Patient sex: M
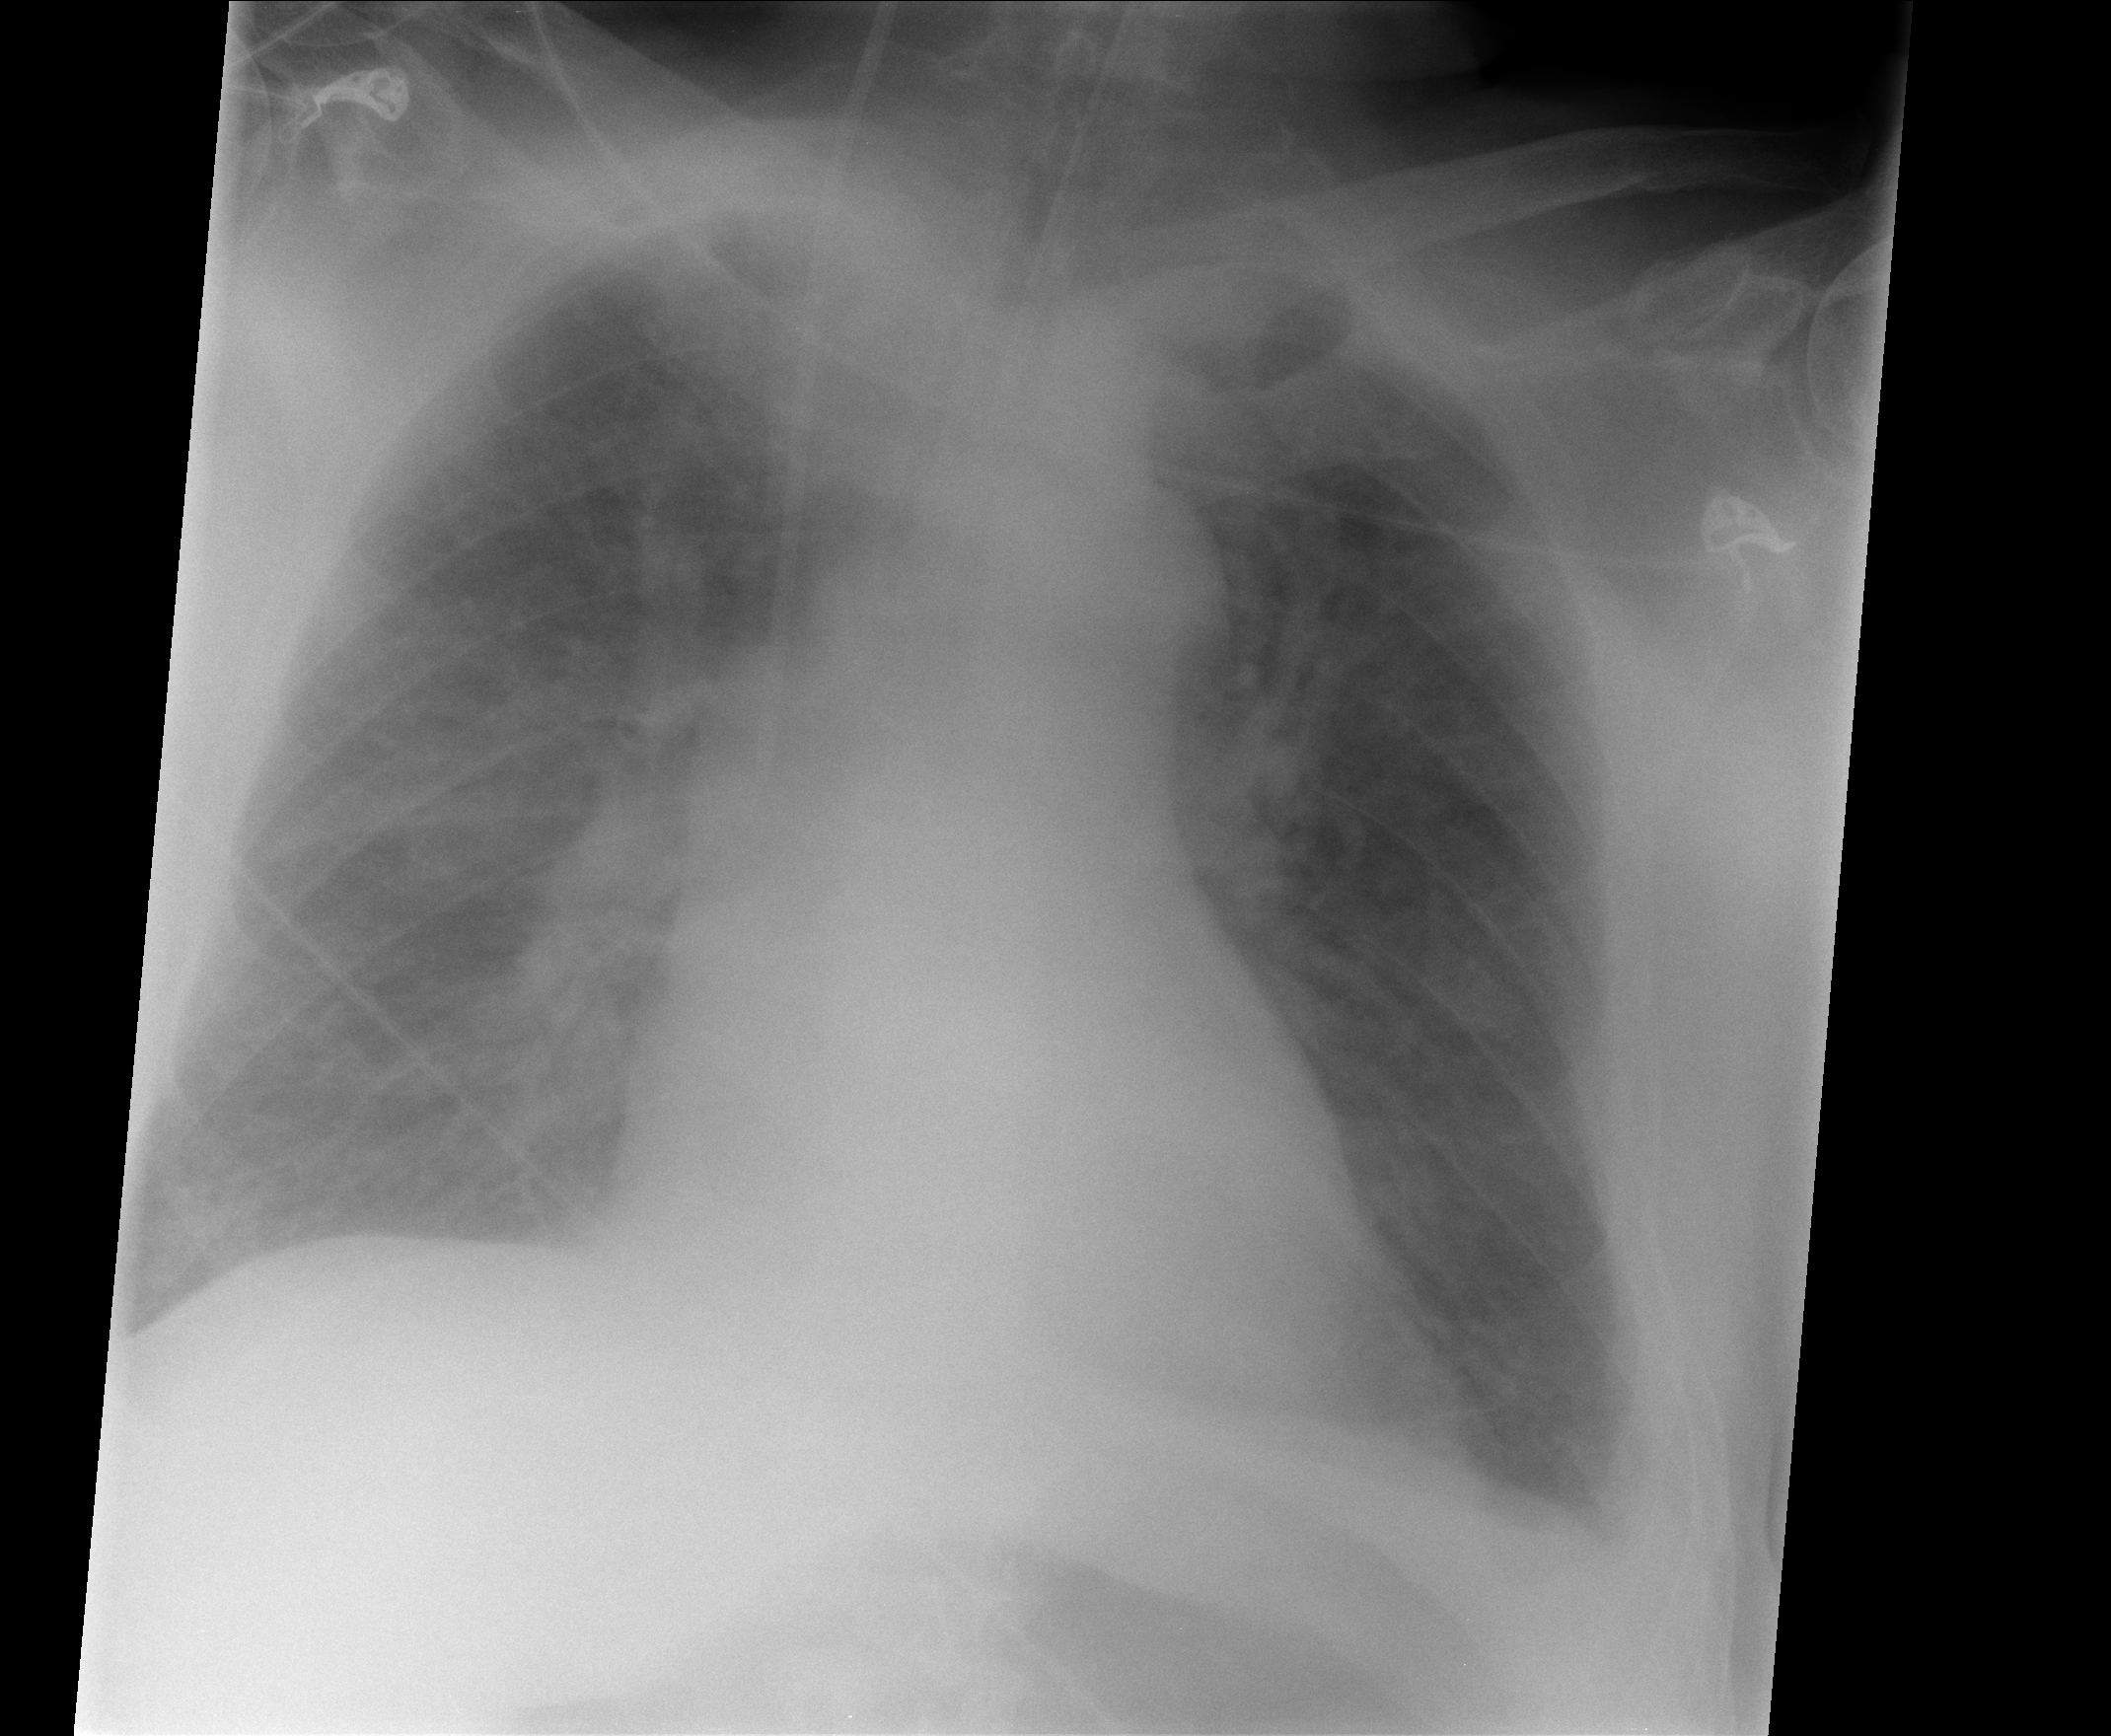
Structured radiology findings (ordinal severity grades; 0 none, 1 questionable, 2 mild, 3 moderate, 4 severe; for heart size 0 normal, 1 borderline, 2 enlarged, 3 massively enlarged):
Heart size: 0
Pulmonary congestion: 0
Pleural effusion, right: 0
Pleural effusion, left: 2
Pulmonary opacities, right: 2
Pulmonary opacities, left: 0
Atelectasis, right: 0
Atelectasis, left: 0